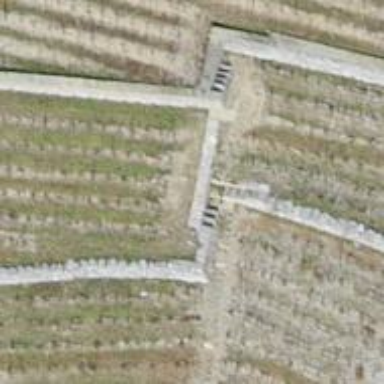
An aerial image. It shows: Retaining wall.